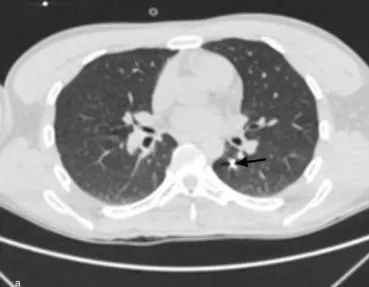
Chest computed tomography at admission. (b) On the right, cardiac chambers of normal size are observed with metal fragments inside the right ventricular cavity (arrow).
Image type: radiology (ct)